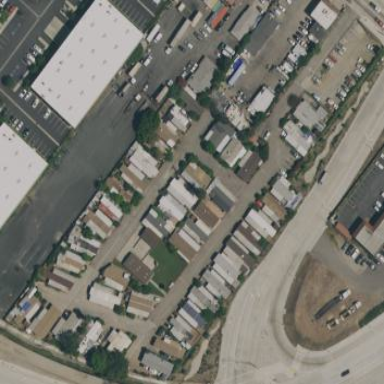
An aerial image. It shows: Residential area designated as trailer park.